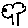
Label: tree